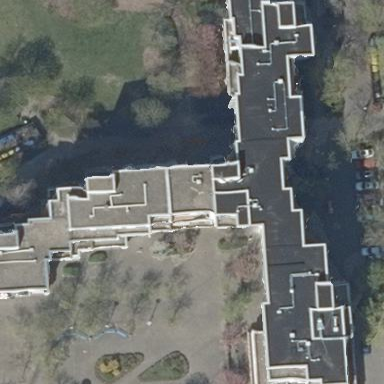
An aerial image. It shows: Flat-roofed apartment building.